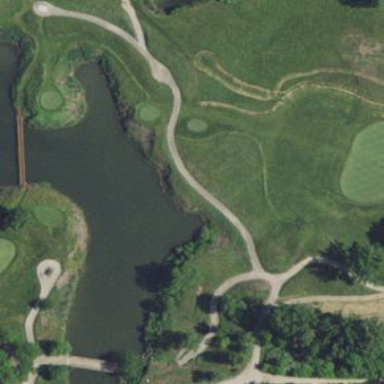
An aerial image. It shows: Picturesque scene of golf course with lateral water hazard.